Field crop: maize
Growth stage: 2
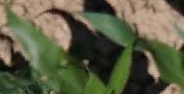
Species: maize